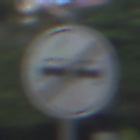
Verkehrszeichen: EndeUeberholverbot
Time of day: MorningAfternoon
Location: Outdoor (Suburban)
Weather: PartlyCloudy
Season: NotSpecified
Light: Natural